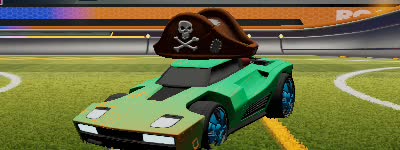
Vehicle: breakout